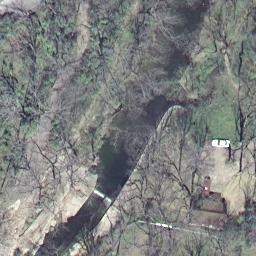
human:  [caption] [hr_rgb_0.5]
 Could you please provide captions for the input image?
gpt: Lots of green plants flourish on both banks of the river .

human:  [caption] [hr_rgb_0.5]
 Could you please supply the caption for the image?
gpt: It is a river with dense forest on one bank and houses on the other side .

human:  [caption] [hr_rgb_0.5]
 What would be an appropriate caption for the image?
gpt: Green plants flourish on both banks of the river .

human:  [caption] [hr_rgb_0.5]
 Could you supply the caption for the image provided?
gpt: A river with dense forest on one bank and houses on the other side .

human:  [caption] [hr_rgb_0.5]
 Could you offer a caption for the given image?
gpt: A river goes through this area with dense forest on one bank and houses on the other side .